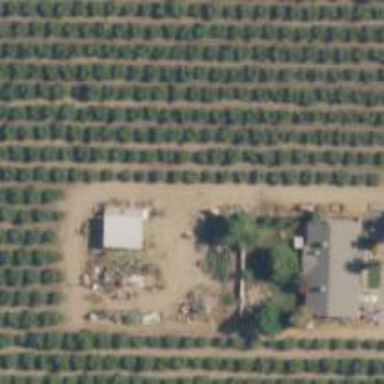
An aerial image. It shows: Orchard filled with plum trees.